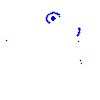
Particle: proton